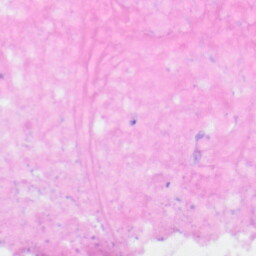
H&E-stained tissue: Kidney